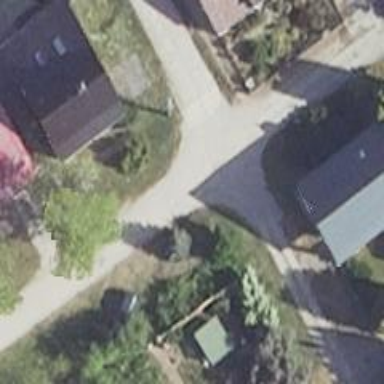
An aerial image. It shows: Residential road with sandy surface.